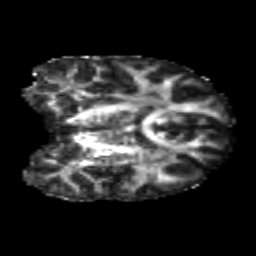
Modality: FA
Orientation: coronal
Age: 24
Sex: male
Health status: healthy
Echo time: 0.074 s